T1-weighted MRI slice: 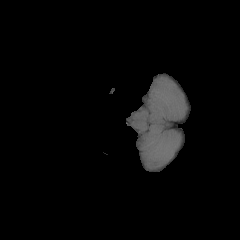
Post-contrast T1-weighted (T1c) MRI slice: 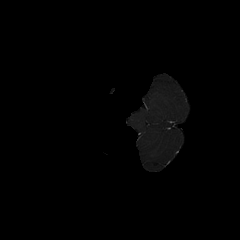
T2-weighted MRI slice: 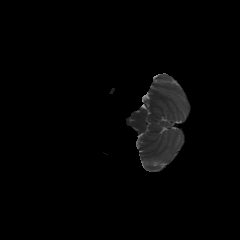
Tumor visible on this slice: no